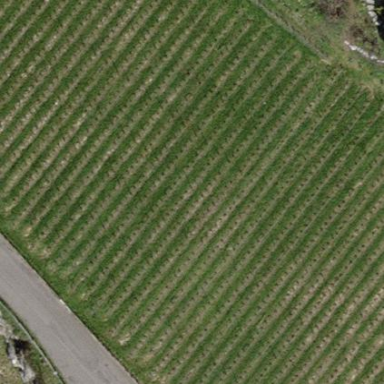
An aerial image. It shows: Vineyard where grapes are grown.